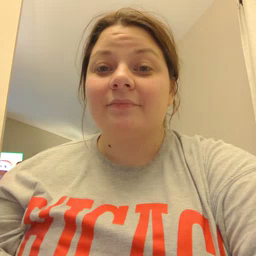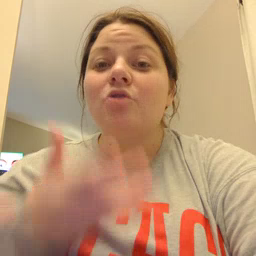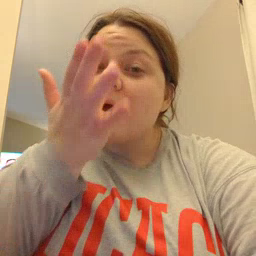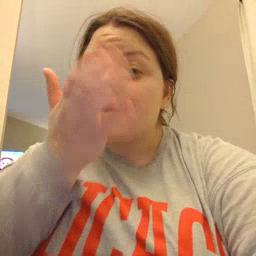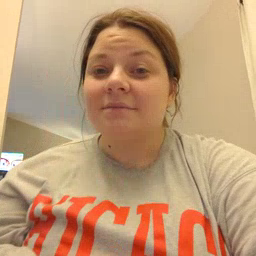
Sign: grass